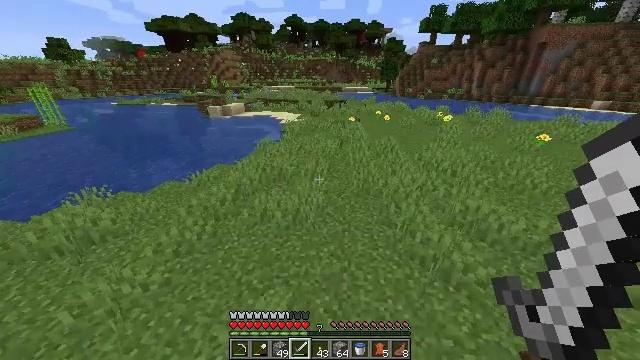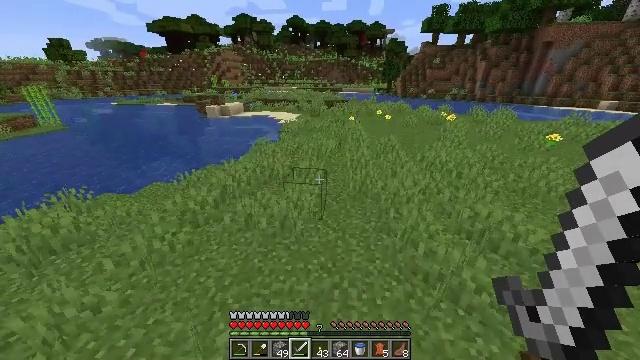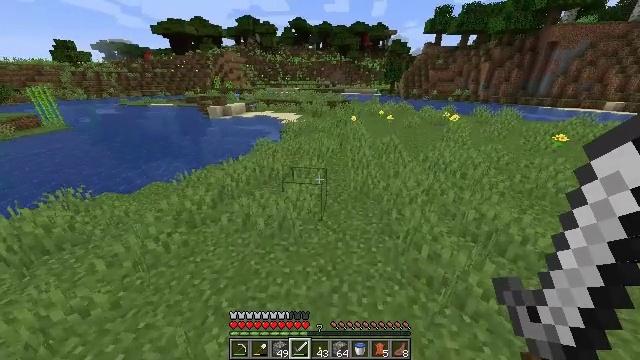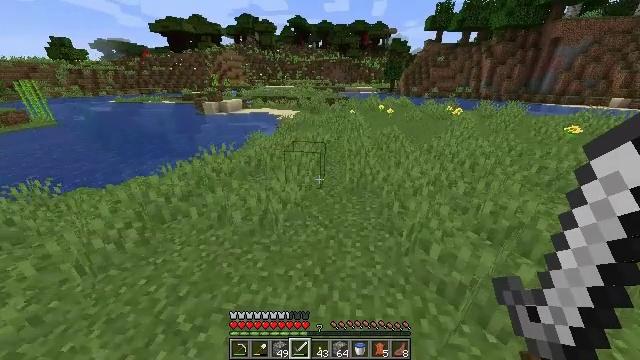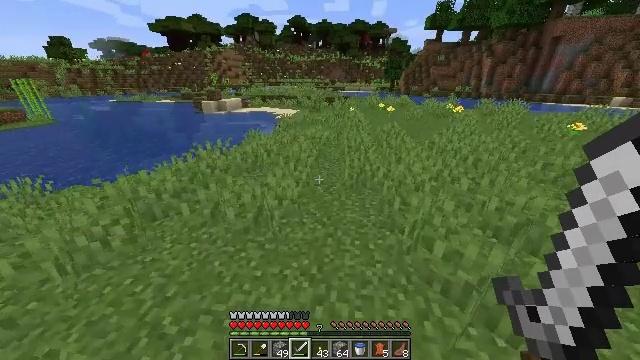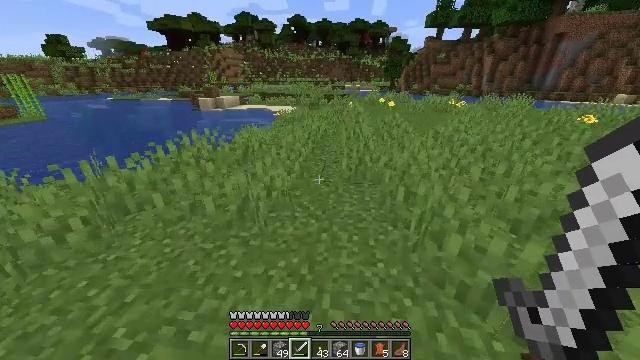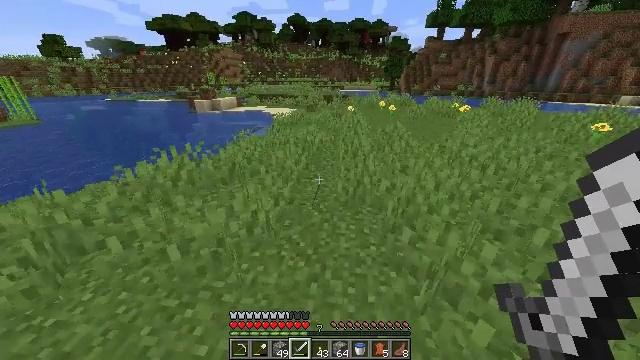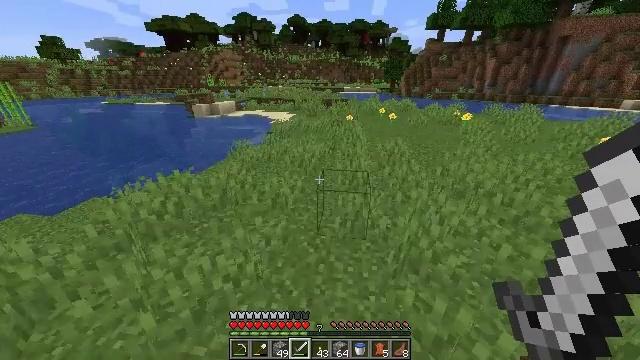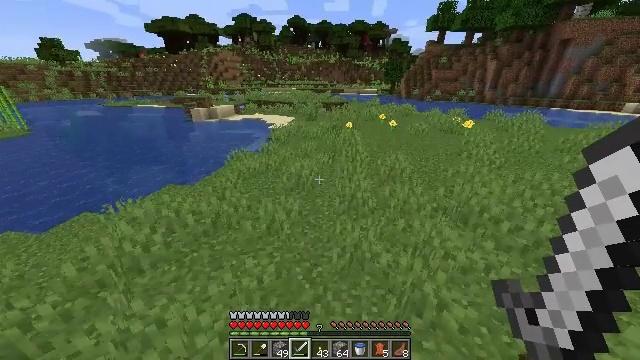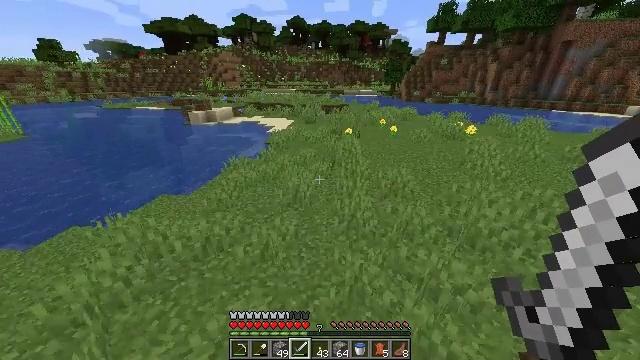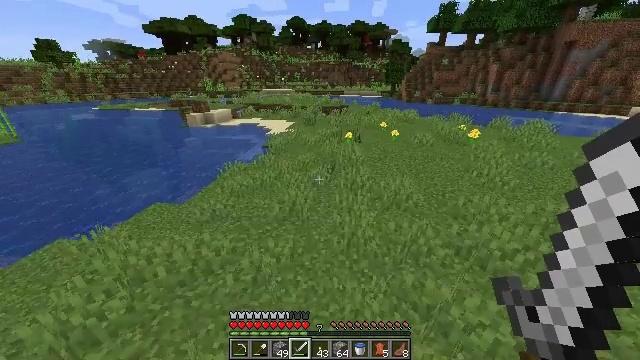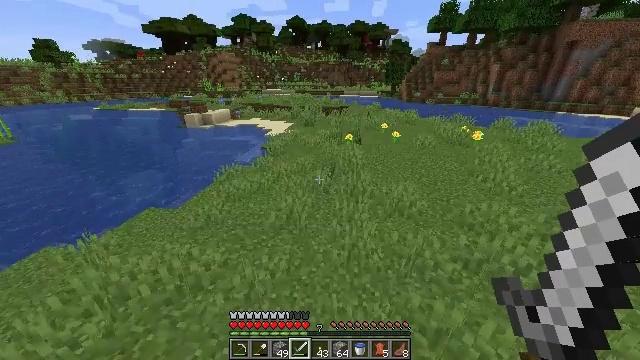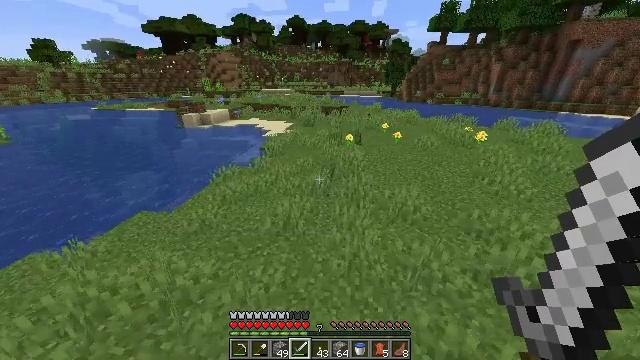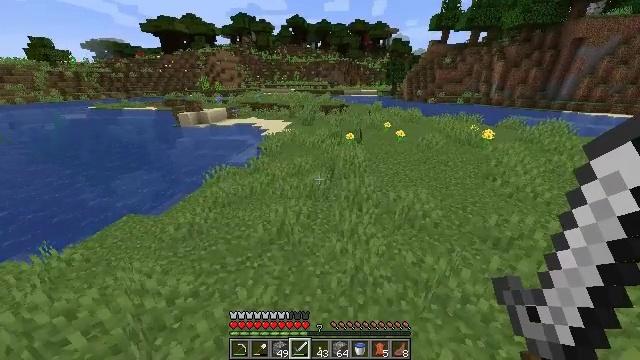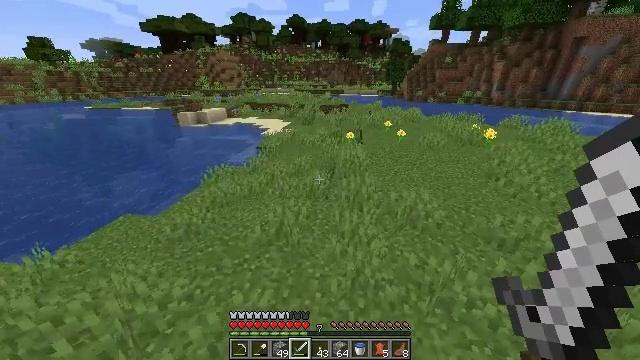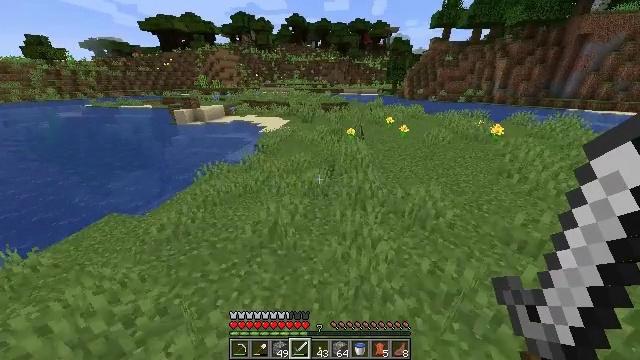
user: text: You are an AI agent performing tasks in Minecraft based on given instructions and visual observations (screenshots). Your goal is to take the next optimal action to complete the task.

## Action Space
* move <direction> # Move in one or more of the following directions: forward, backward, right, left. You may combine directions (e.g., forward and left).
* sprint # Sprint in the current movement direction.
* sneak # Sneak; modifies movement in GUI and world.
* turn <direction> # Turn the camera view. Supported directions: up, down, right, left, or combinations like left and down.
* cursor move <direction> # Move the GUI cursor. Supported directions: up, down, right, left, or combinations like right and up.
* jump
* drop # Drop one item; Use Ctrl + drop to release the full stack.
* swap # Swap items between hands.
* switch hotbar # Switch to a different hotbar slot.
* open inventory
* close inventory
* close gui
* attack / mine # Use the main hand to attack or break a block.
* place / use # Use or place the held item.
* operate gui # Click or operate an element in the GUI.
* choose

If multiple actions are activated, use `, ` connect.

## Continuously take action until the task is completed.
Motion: motion action
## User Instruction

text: Mine the sugar cane near rivers.
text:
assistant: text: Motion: move forward, sprint, jump
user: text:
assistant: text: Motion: move forward, sprint, jump
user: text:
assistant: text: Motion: move forward, sprint, jump
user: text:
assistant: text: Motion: move forward, sprint, jump
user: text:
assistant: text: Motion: move forward, sprint, jump
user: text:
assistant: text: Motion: move forward, sprint, jump
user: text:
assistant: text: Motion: move forward, sprint, jump
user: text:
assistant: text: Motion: move forward, sprint, jump
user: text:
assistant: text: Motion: move forward, sprint, jump
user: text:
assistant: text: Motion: move forward, sprint, jump
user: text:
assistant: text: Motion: move forward, sprint, jump
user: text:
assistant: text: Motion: move forward, sprint, jump
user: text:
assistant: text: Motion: move forward, sprint, jump
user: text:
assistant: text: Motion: move forward, sprint, jump
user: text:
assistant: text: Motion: move forward, sprint, jump
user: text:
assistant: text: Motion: move forward, sprint, jump
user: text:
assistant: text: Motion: move forward, sprint, jump
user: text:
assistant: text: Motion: move forward, sprint, turn down, jump
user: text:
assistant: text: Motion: move forward, sprint, jump
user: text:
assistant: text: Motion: move forward, sprint, jump
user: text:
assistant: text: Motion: move forward, sprint, turn right, jump
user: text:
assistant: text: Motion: move forward, sprint, turn right, jump
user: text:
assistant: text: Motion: move forward, sprint, turn right, jump
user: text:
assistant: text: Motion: move forward, sprint, jump
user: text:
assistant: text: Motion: move forward, sprint, jump
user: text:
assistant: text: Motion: move forward, sprint, jump
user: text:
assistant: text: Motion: move forward, sprint, jump
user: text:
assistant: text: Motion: move forward, sprint, jump
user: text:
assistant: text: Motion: move forward, sprint, jump
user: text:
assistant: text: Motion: move forward, sprint, turn right, jump